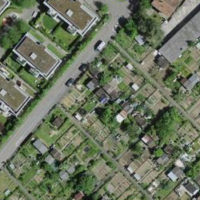
EUNIS habitat code: 53
Species observed at this site:
Euphorbia lathyris
Ilex aquifolium